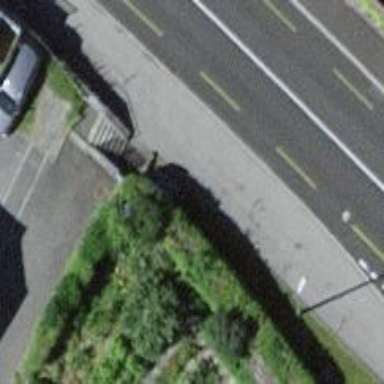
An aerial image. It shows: Set of steps on the road.